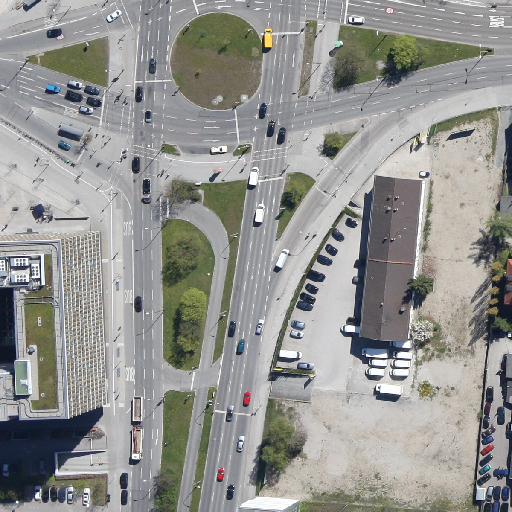
Referring expression: car